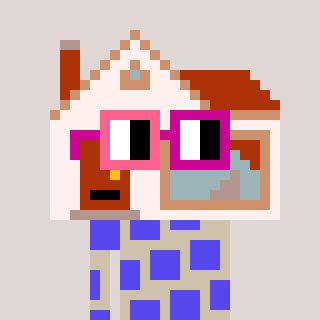
a pixel art character with square pink and red glasses, a house-shaped head and a bege-colored body on a warm background